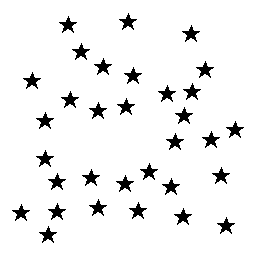
Squares: 0
Triangles: 0
Stars: 32
Total shapes: 32